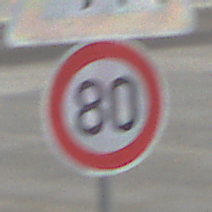
Verkehrszeichen: Geschwindigkeit80
Zusatzzeichen oben: FussgaengerRechts
Umgebung: Outdoor, Urban
Tageszeit: SunriseSunset
Wetter: Clear
Licht: Natural
Jahreszeit: NotSpecified
Kontrast: MediumContrast